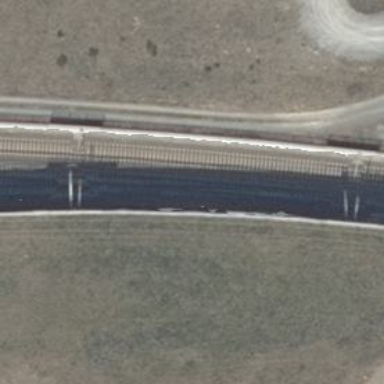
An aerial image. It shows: Railway switch with the turnout side on the left.